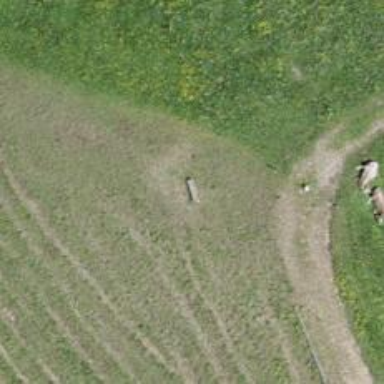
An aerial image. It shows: Bench.